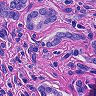
Metastatic tissue present: yes